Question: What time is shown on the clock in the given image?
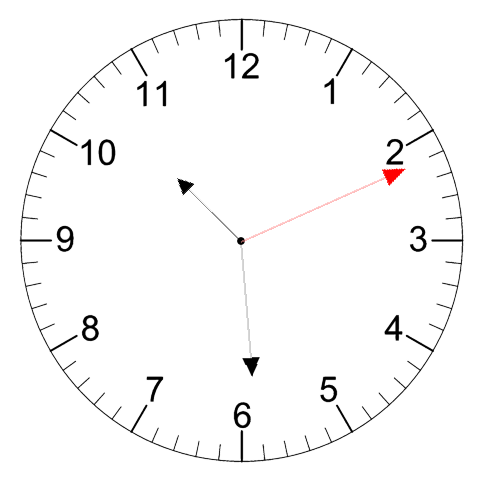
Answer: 10:29:11